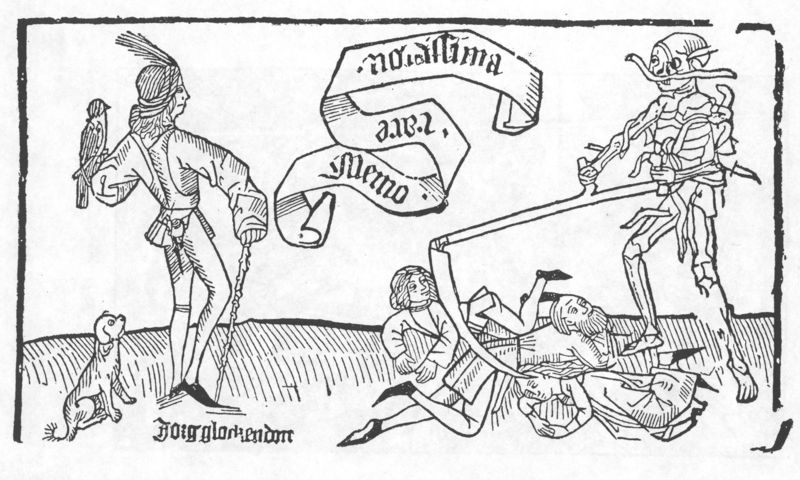
Titel: Tod und Jüngling
Künstler: Jörg Glockendon
Schlagwörter: falke, kampf, mann, vogel, hund, mord, tod, holzschnitt, buch, druck, sichel, holzstich, stich, illustration, leichen, tote, ritter, totenkopf, jäger, mittelalter, spruch, sense, skellett, falkner, schnitter, hund sense, senne, sennmann, senmann